Field crop: maize
Growth stage: 2
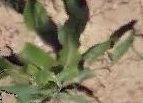
Species: maize